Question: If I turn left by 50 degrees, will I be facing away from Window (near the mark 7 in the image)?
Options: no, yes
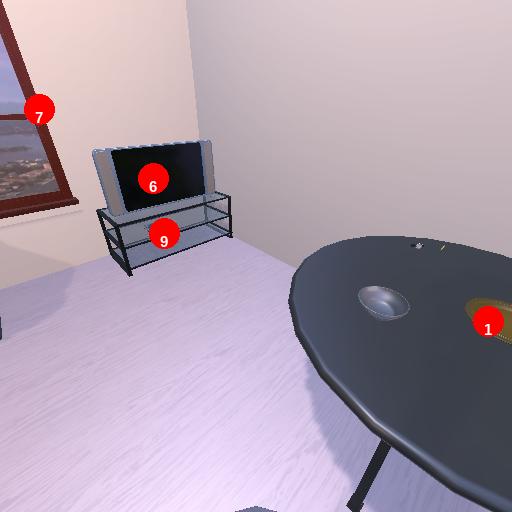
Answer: no